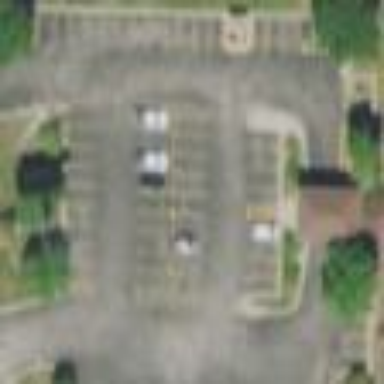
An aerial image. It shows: Parking area with surface.